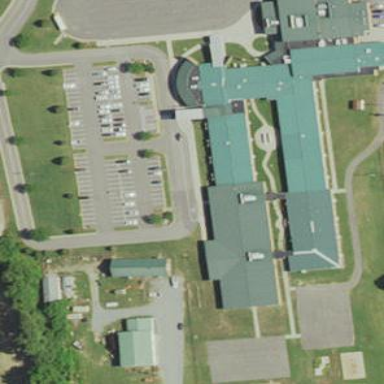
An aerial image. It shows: School.